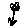
Label: flower